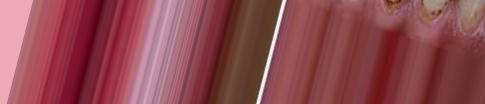
Condition: Tooth Discoloration